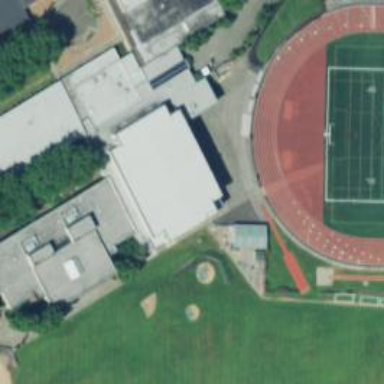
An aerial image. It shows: Sports center building.